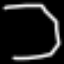
Label: octagon